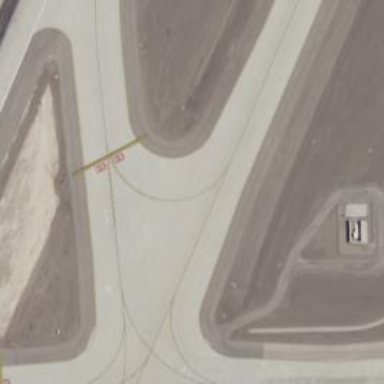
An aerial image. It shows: View of taxiway at the airport.